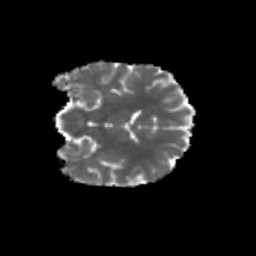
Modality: MD
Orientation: coronal
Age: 19
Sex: female
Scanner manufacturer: siemens
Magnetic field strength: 3 T
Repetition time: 3.5 s
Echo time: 0.113 s